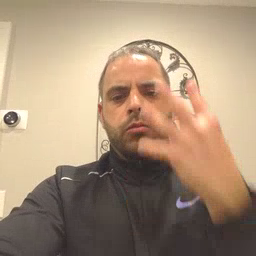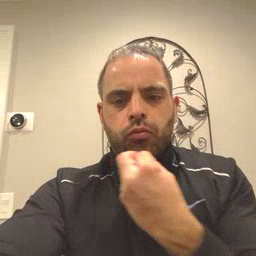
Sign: pretty